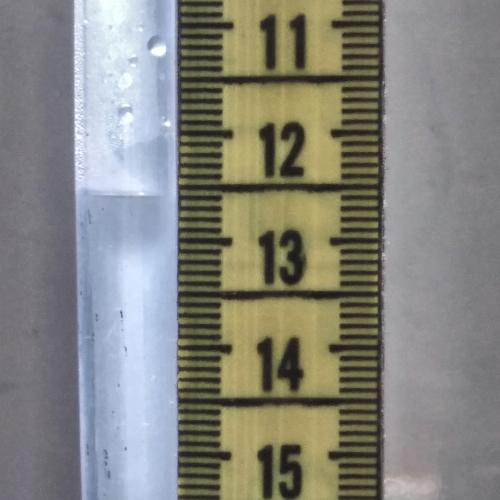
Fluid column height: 12.6 cm